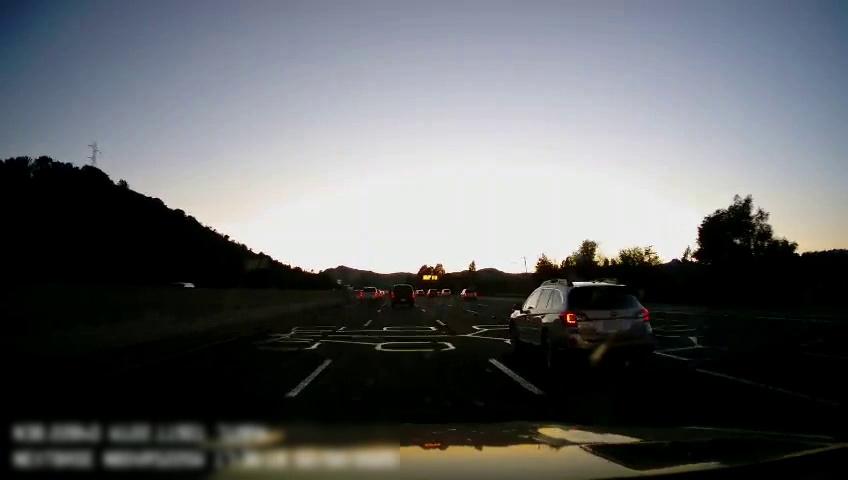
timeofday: Dusk/Dawn/Twilight
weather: Sunny
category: Drivable Space
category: Vehicles | Car
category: Vehicles | SUV
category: Vehicles | Truck
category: Vehicles | Car
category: Vehicles | Car
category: Vehicles | Car
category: Vehicles | SUV
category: Lanes | Alternate Lane
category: Lanes | Current Lane
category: Lanes | Current Lane
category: Lanes | Alternate Lane
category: Lanes | Alternate Lane
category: Lanes | Alternate Lane
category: Traffic | Signs